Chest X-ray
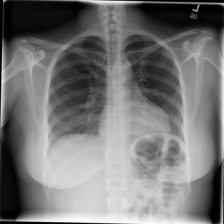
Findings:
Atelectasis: negative
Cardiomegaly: negative
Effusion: negative
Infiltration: positive
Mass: negative
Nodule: negative
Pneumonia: negative
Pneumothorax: negative
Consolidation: negative
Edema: negative
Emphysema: negative
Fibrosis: negative
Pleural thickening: negative
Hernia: negative